Field crop: maize
Growth stage: 1
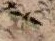
Species: atriplex